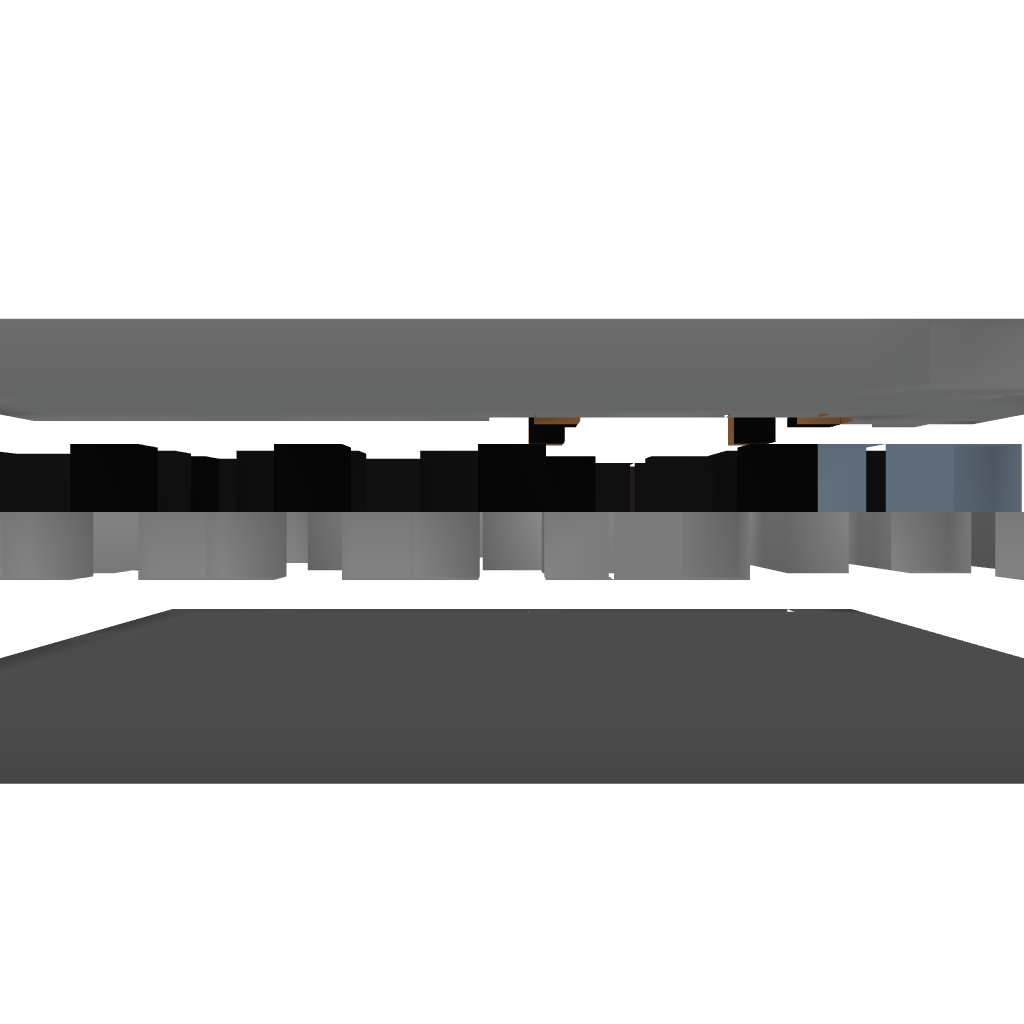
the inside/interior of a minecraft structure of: Door with security